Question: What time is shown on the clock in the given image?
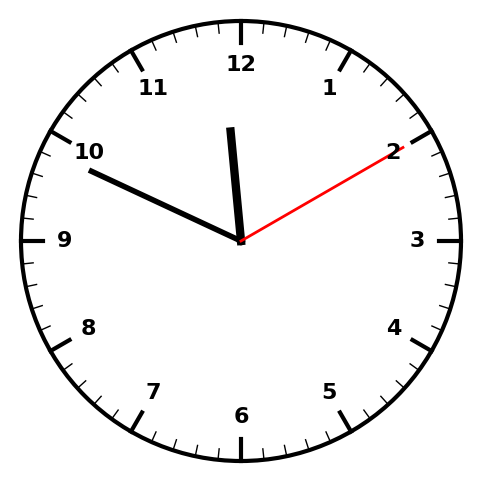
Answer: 11:49:10